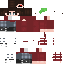
A male human skin with medium skin, wearing brown long hair dressed in a red hoodie and gray pants, featuring a closed mouth.